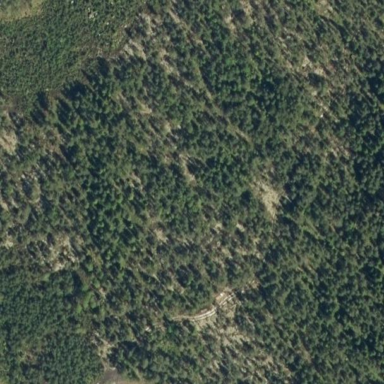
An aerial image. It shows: Landscape of bare rock.